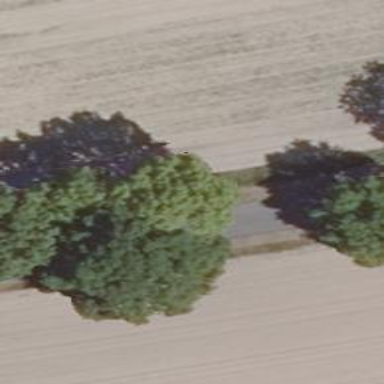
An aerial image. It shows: Row of trees in natural setting.